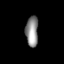
Tissue: lung
Cell type: Epithelial cells
Senescence score: 0.1552
Nuclear area (px): 375
Mean DAPI intensity: 141.253